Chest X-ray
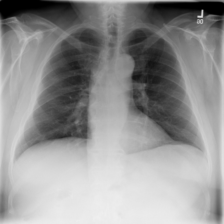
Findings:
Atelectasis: negative
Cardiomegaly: negative
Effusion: negative
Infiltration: positive
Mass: negative
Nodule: negative
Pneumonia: negative
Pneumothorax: negative
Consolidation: negative
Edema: negative
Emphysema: negative
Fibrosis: negative
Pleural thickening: negative
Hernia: negative